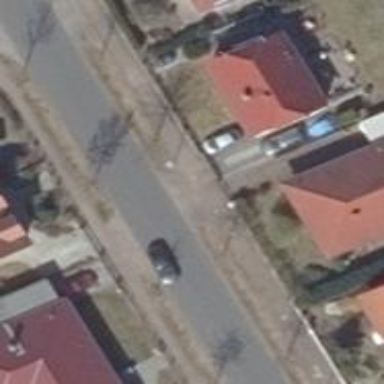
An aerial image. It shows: Residential road with separate sidewalks on both sides. The road surface is asphalt.